Current action and preconditions to check: trajectory_clear

Your task: For each precondition in the list above, predict whether it will hold at this action.

Consider the current scene as observed from the mobile robot's camera, and analyze the predicted future states of all dynamic agents (e.g., people, animals, vehicles, or any moving entities) within the NEXT SECOND.

IMPORTANT: Only answer "very likely" if you are absolutely certain—based on strong, clear evidence—that a dynamic agent will violate the precondition in the predicted future state. Do NOT answer "very likely" for unlikely, ambiguous, or low-probability risks.

Ask yourself for each precondition: Is there a high probability, with clear and convincing evidence, that the predicted future states of any dynamic agent will interfere with the predicted future state of the currently executing action within the NEXT SECOND, causing that precondition to fail?

Assess the risk level based on these predictions. Use "likely" or "very likely" if motions create a clear risk of interference.

Use "neutral" or "improbable" if agents are nearby but their predicted paths are clearly diverging or non-conflicting.

Failure Risk Categories: "very improbable", "improbable", "neutral", "likely", "very likely"

Answer Format: Output ONLY the probability_of_failure value from these categories: "very improbable", "improbable", "neutral", "likely", "very likely"

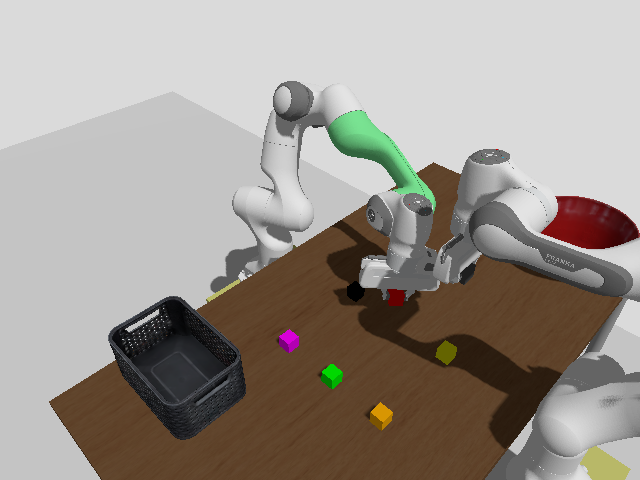

Answer: neutral